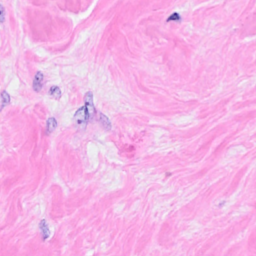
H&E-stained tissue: Breast